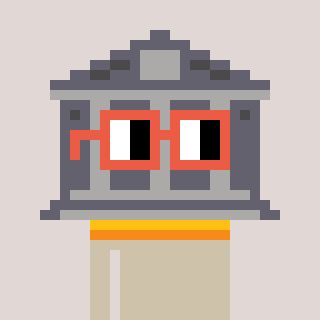
a pixel art character with square orange glasses, a bank-shaped head and a bege-colored body on a warm background